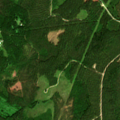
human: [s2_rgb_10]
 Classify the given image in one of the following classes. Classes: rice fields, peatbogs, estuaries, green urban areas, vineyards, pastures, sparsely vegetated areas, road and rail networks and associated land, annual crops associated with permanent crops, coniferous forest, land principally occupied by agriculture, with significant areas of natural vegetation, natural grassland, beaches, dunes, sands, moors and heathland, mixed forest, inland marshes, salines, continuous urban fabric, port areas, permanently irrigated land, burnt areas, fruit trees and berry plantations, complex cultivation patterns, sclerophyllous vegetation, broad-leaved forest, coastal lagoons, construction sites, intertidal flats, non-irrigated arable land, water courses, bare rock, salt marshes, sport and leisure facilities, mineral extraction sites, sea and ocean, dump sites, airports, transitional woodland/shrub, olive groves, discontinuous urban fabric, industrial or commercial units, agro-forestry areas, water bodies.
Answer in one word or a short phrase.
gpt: broad-leaved forest, coniferous forest, mixed forest